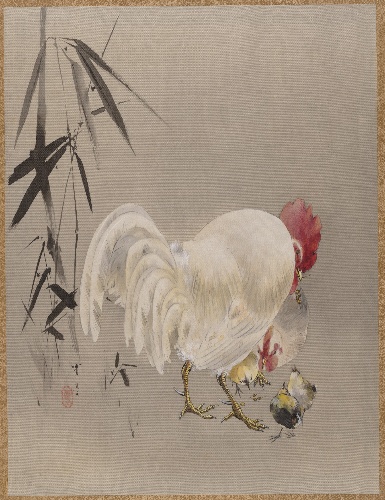
Artist: Watanabe Seitei
Artist bio: Japanese, 1851–1918
Date: ca. 1887
Object type: Album leaf
Classification: Paintings
Medium: Album leaf; ink and color on silk
Culture: Japan
Period: Meiji period (1868–1912)
Dimensions: 14 x 10 1/2 in. (35.6 x 26.7 cm)
Department: Asian Art
Credit line: Charles Stewart Smith Collection, Gift of Mrs. Charles Stewart Smith, Charles Stewart Smith Jr., and Howard Caswell Smith, in memory of Charles Stewart Smith, 1914
Accession year: 1914
Repository: Metropolitan Museum of Art, New York, NY
Tags: Chickens|Roosters